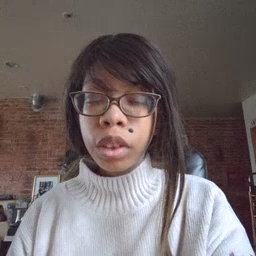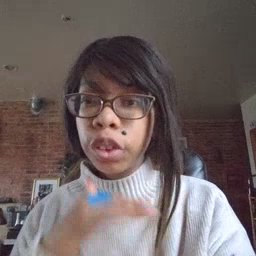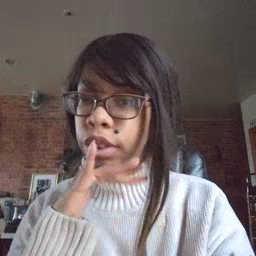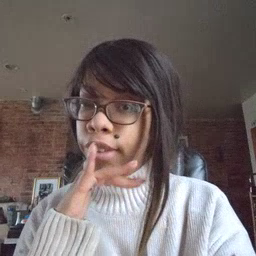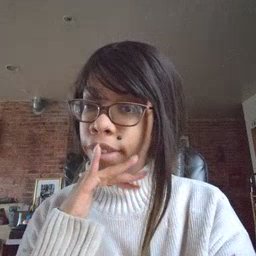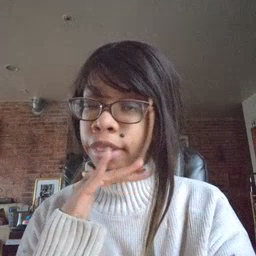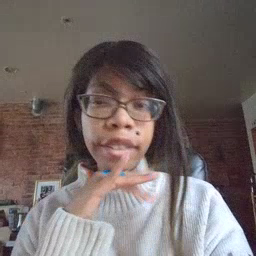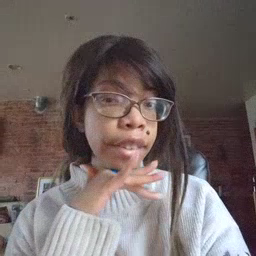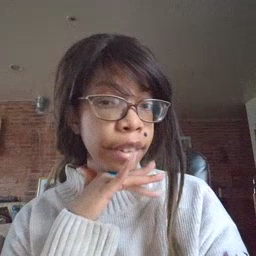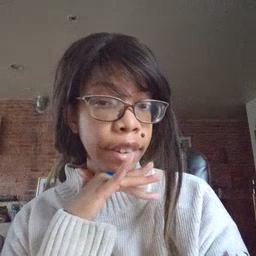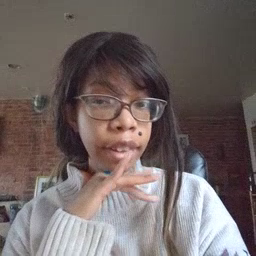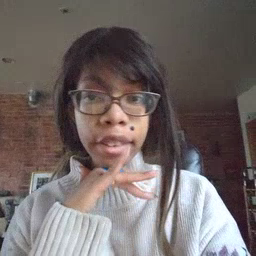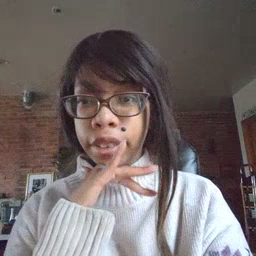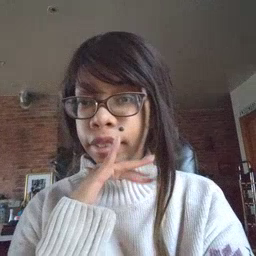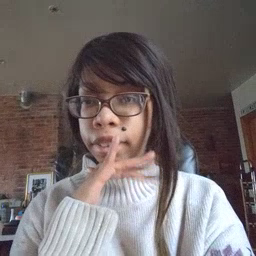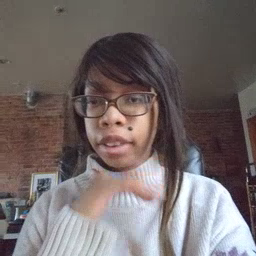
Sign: dirty